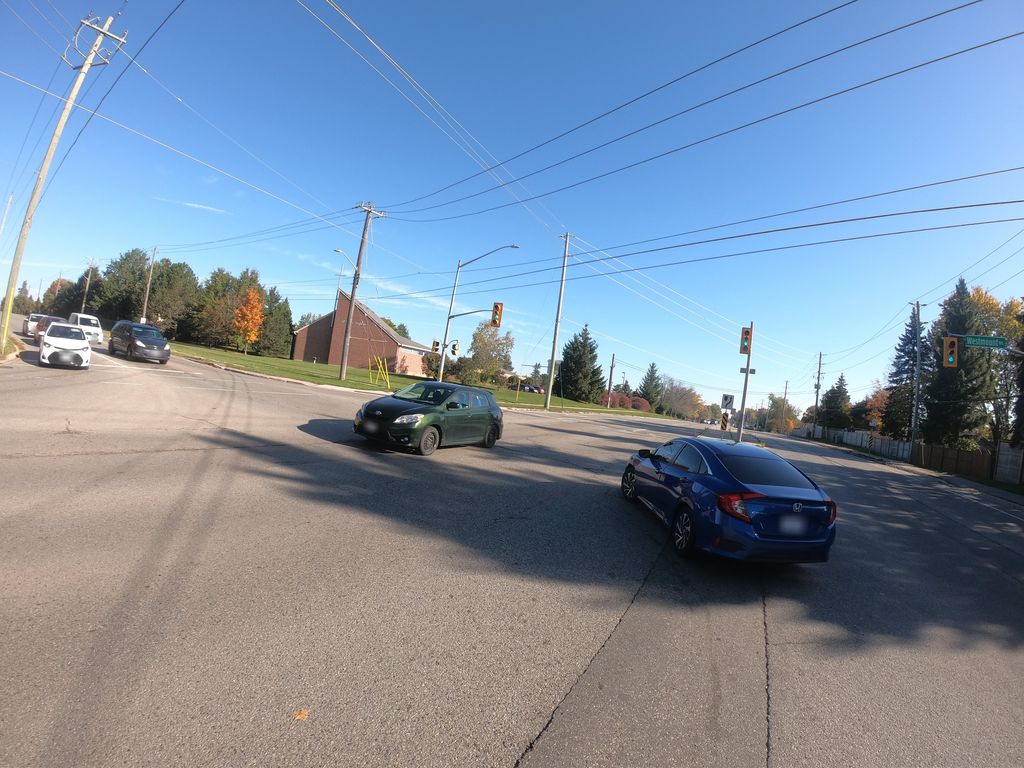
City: kitchener-waterloo